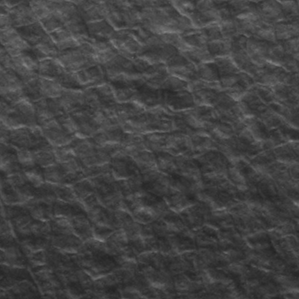
Label: frost